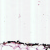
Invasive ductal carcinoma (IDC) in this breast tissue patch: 0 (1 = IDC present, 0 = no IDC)